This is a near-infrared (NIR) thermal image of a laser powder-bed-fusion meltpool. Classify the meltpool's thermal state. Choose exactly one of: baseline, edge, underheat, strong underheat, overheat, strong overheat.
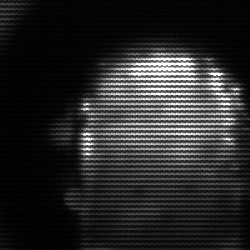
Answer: baseline